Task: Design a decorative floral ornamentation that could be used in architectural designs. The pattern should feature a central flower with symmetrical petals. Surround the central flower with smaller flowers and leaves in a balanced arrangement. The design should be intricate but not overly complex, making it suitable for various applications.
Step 1251:
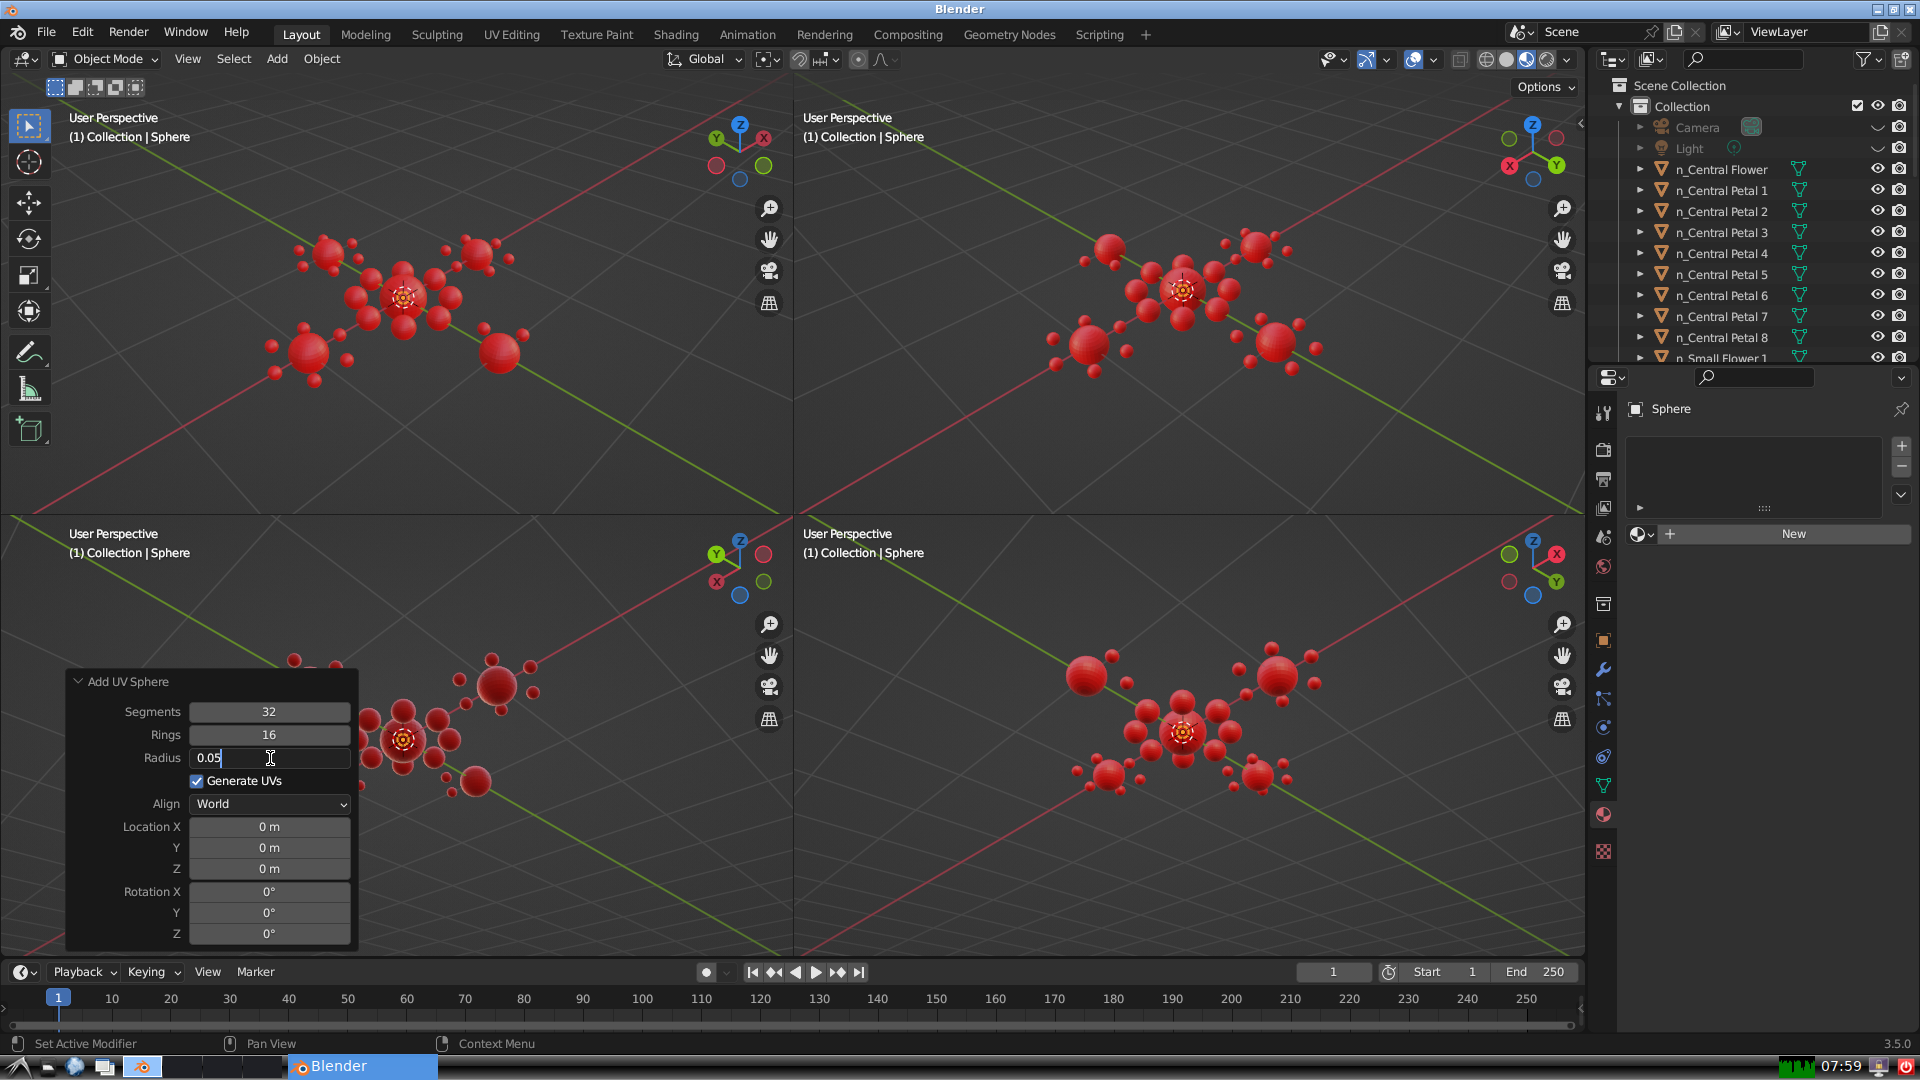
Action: {"key_press": ['Return']}